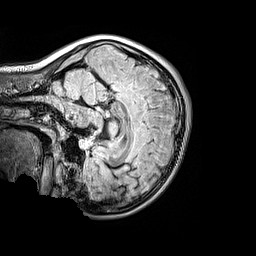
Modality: FLAIR
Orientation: sagittal
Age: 11
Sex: female
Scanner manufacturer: siemens
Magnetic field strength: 3 T
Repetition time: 5 s
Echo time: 0.388 s